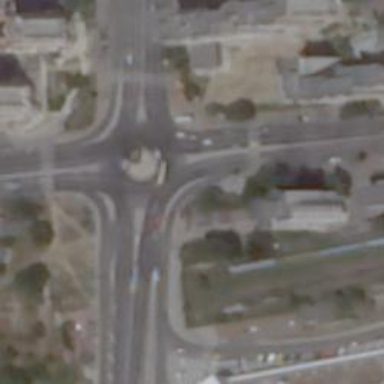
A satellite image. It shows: Crossing road.